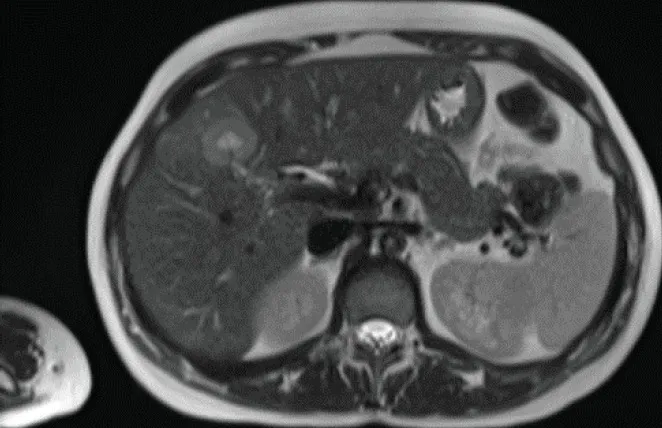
Whole-body nuclear magnetic resonance without contrast: images consistent with hepatic metastasis of segment V measuring 29 mm.
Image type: radiology (mri)